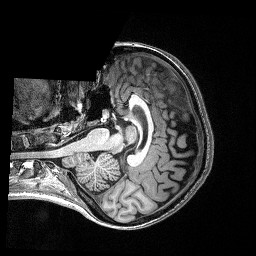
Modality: T1w
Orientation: axial
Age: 26
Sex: female
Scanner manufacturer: siemens
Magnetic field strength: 3 T
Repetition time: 2.4 s
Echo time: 0.03 s